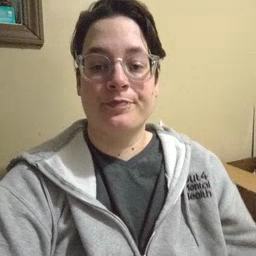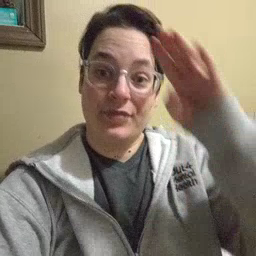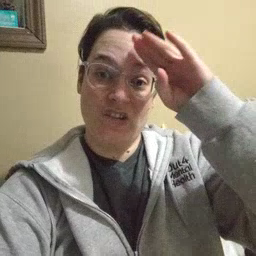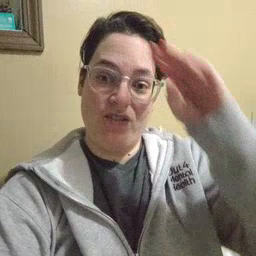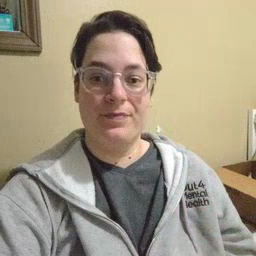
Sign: fireman